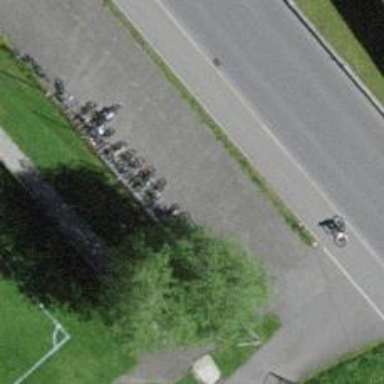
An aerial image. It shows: Bicycle parking area.